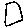
Label: square